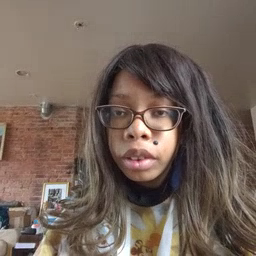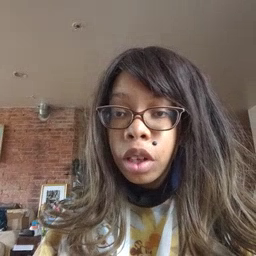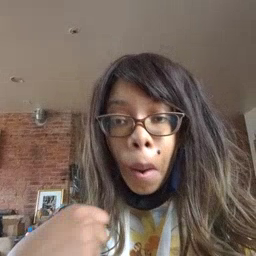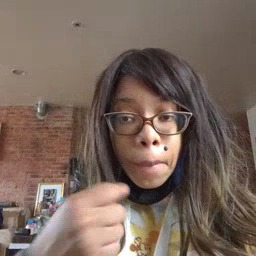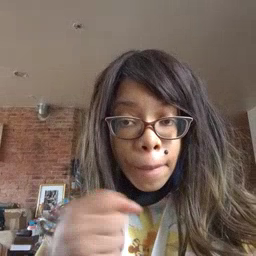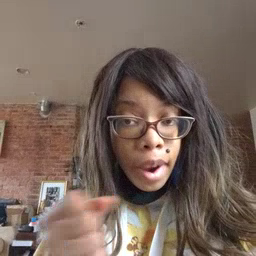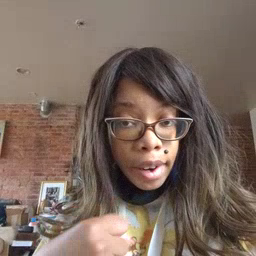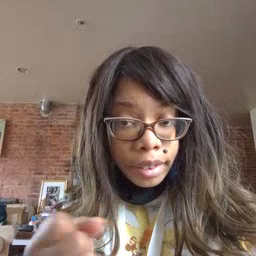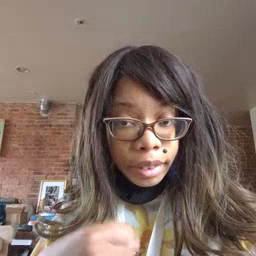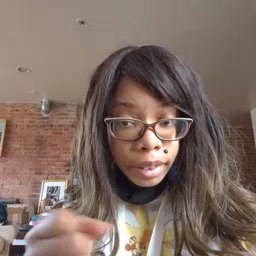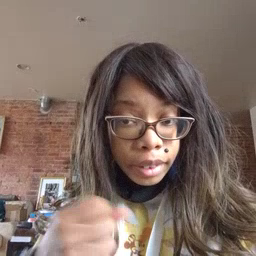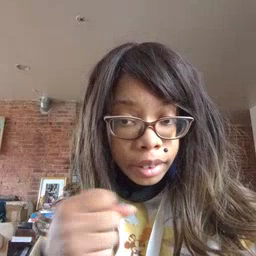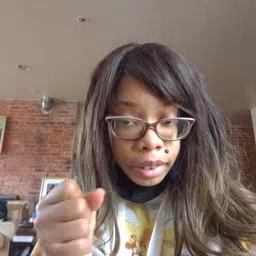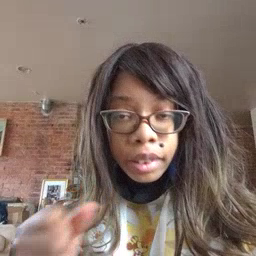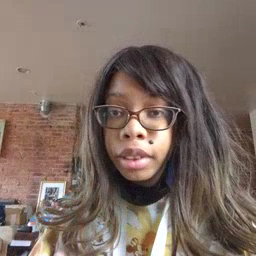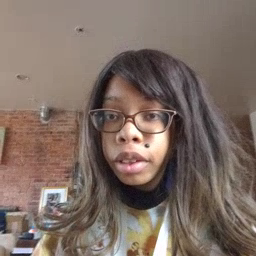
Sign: make